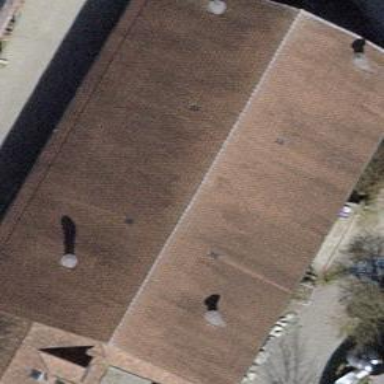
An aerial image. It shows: Building with tiled roof.